Question: I have extended the LibGdx <URL>.

This is the code for the application:
'''
public class TerrainExperiment extends InputAdapter implements ApplicationListener {
private PerspectiveCamera camera;
private long lastTime = TimeUtils.nanoTime();
private Terrain terrain;
private ModelBatch modelBatch;
private DefaultShader mockShader;
@Override
public void create () {
terrain = new Terrain("testTerrain", 0, 0, "body", 32, 32, "137Industries",
new Flat[]{
//new Flat(0, 0, 10, 5, 5, ColorHelper.toHex(Color.MAGENTA), "yeaaah" ),
//new Flat(5,5, 5, 7, 7, ColorHelper.toHex(Color.BLACK), "yolo")
});
//setup shader for terrain
if(useGL20){
//this is default shader, except we turn face culling off
DefaultShader.Config config = new DefaultShader.Config();
//turn off lights and culling, just in case
config.defaultCullFace = 0;
config.defaultDepthFunc = GL20.GL_LEQUAL;
config.numPointLights = 0;
config.numDirectionalLights = 0;
mockShader = new DefaultShader(terrain.getModelInstance().getRenderable(new Renderable()), config);
mockShader.init();
modelBatch = new ModelBatch(new DefaultShaderProvider() {
@Override
public Shader getShader(Renderable renderable) {
return mockShader;
}
@Override
public void dispose() {
mockShader.dispose();
}
});
}
camera = new PerspectiveCamera(67, Gdx.graphics.getWidth(), Gdx.graphics.getHeight());
camera.position.set(-5f, 0, 0);
camera.lookAt(0, 0, 0);
camera.near = 0.1f;
camera.far = 300f;
camera.update();
}
@Override
public void resize(int width, int height) {
}
@Override
public void render () {
camera.update();
if(useGL20){
GL20 gl = Gdx.graphics.getGL20();
gl.glViewport(0, 0, Gdx.graphics.getWidth(), Gdx.graphics.getHeight());
gl.glClear(GL20.GL_COLOR_BUFFER_BIT | GL20.GL_DEPTH_BUFFER_BIT);
gl.glEnable(GL20.GL_DEPTH_TEST);
//render the terrain model using the model batch
modelBatch.begin(camera);
if(terrain != null){
modelBatch.render(terrain.getModelInstance());
}
modelBatch.end();
}else{
GL10 gl = Gdx.graphics.getGL10();
gl.glViewport(0, 0, Gdx.graphics.getWidth(), Gdx.graphics.getHeight());
gl.glClear(GL10.GL_COLOR_BUFFER_BIT | GL10.GL_DEPTH_BUFFER_BIT);
gl.glEnable(GL10.GL_DEPTH_TEST);
camera.apply(gl); //for gl10
//render meshes in the terrain model
for (Mesh mesh : terrain.getModelInstance().model.meshes) {
mesh.render(GL10.GL_TRIANGLES);
}
}
handleInput(Gdx.input, Gdx.graphics.getDeltaTime());
if (TimeUtils.nanoTime() - lastTime > <PHONE>) {
Gdx.app.log("TerrainExperiment", "fps: " + Gdx.graphics.getFramesPerSecond());
lastTime = TimeUtils.nanoTime();
}
}
@Override
public void pause() { }
@Override
public void resume() { }
@Override
public void dispose() { }
private void handleInput (Input input, float delta) {
if (input.isTouched()) {
// simply modifying speed
delta = delta + 0.0485f;
// camera mouse look
// find vector 90deg to me
Vector3 v90 = camera.direction.cpy();
Quaternion q = new Quaternion(camera.up, 90);
q.transform(v90);
// go to plane x,z
v90.y = 0;
// set rotation up/down
Quaternion qUpDown = new Quaternion(v90, Gdx.input.getDeltaY());
// set rotation left/right
Quaternion qLeftRight = new Quaternion(camera.up, -Gdx.input.getDeltaX());
// apply the rotations
qUpDown.transform(camera.direction);
qLeftRight.transform(camera.direction);
}
if (input.isKeyPressed(Keys.W)) {
Vector3 forward = new Vector3().set(camera.direction).scl(delta);
camera.position.add(forward);
}
if (input.isKeyPressed(Keys.S)) {
Vector3 backward = new Vector3().set(camera.direction).scl(delta);
camera.position.sub(backward);
}
if (input.isKeyPressed(Keys.A)) {
Vector3 left = new Vector3().set(camera.direction.cpy().crs(camera.up).nor()).scl(delta);
camera.position.sub(left);
}
if (input.isKeyPressed(Keys.D)) {
Vector3 right = new Vector3().set(camera.direction.cpy().crs(camera.up).nor()).scl(delta);
camera.position.add(right);
}
}
private static final boolean useGL20 = true; //change this to use GL10
public static void main(String[] args) {
LwjglApplicationConfiguration cfg = new LwjglApplicationConfiguration();
cfg.title = "BrowserThreeD";
cfg.useGL20 = useGL20;
cfg.width = 640;
cfg.height = 480;
new LwjglApplication(new TerrainExperiment(), cfg);
}
}
'''
The code I am using to make the terrain chunk vertices and indices is directly copied from the SO <URL> I mentioned above. You can see in the application code I have tried to turn off face culling too. I can only assume it must be a winding or duplicate vertex problem, but I can't see that it would draw so much of the chunk?
If this is relevant, this is how I making a libgdx model from the terrain chunk meshes:
'''
Model result = new Model();
int chunkNum = 0;
for (TerrainChunk chunk : chunks) {
Material material = heightMap.getMaterial();
MeshPart meshPart = new MeshPart();
meshPart.id = "terrainChunk" + chunkNum;
meshPart.indexOffset = 0;
meshPart.numVertices = chunk.getMesh().getNumVertices();
meshPart.primitiveType = GL20.GL_TRIANGLES;
meshPart.mesh = chunk.getMesh();
NodePart nodePart = new NodePart();
nodePart.material = material;
nodePart.meshPart = meshPart;
Node node = new Node();
node.id = "terrainNode"+chunkNum;
node.parts.add(nodePart);
result.meshes.add(chunk.getMesh());
result.materials.add(material);
result.nodes.add(node);
result.meshParts.add(meshPart);
result.manageDisposable(chunk.getMesh());
chunkNum++;
}
'''
What's going on? I can post of a link to full working source if needed.
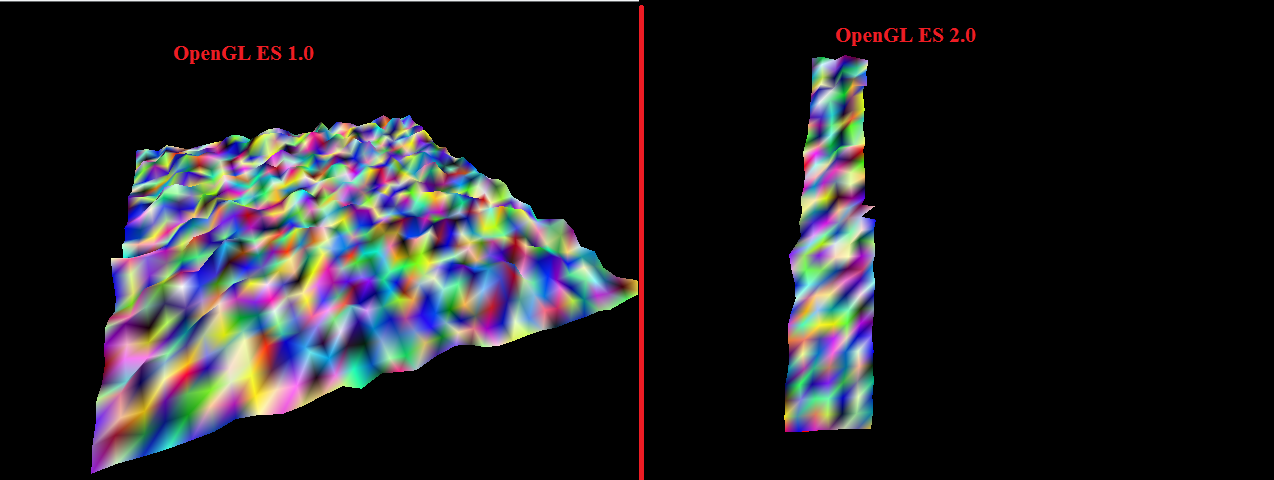
Answer: Assuming your mesh is indexed, use:
'meshPart.numVertices = chunk.getMesh().getNumIndices();'
MeshPart#numVertices is the total amount of vertices to render, not the number of vertices in the mesh. See also: <URL>